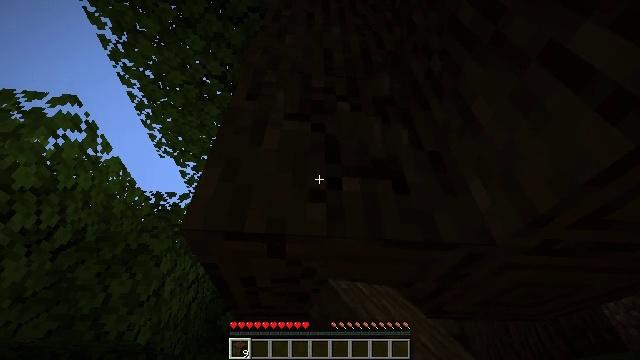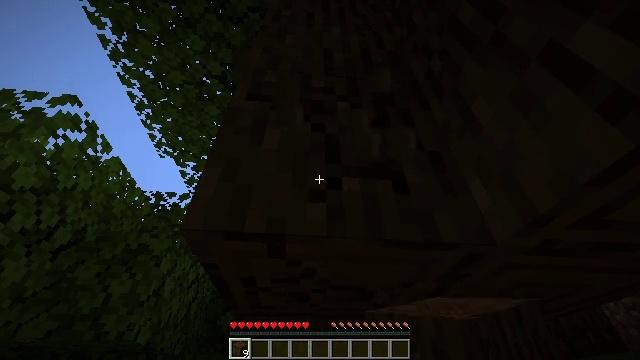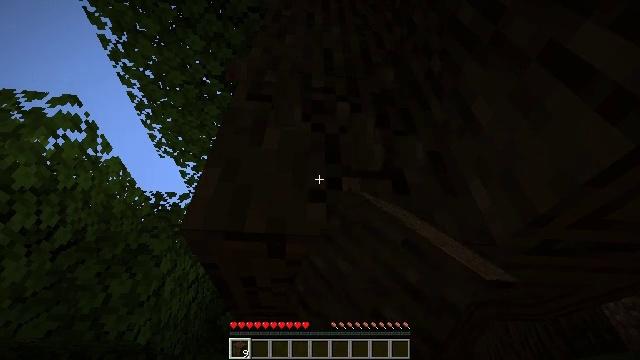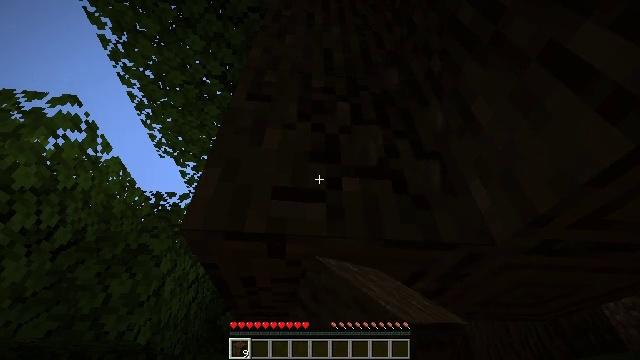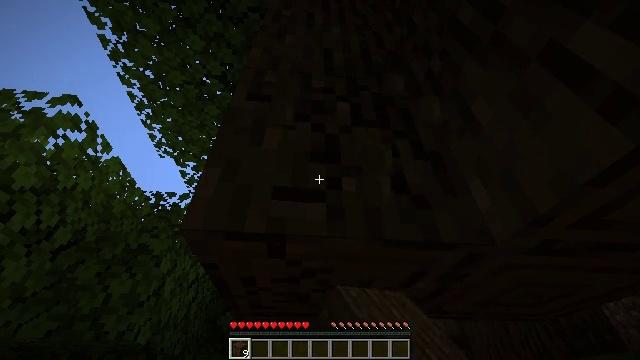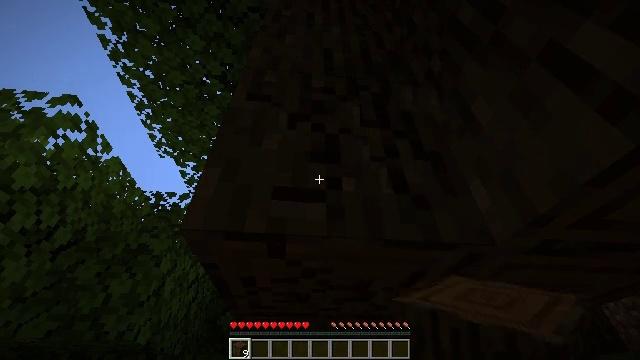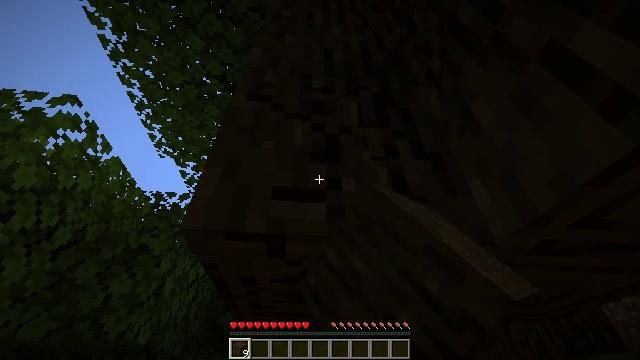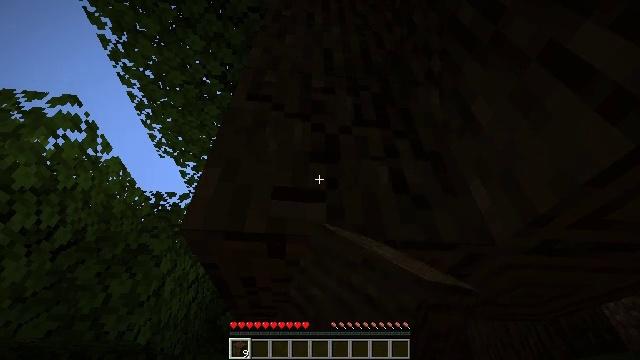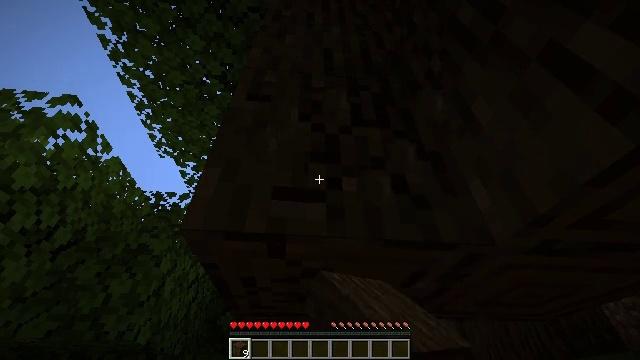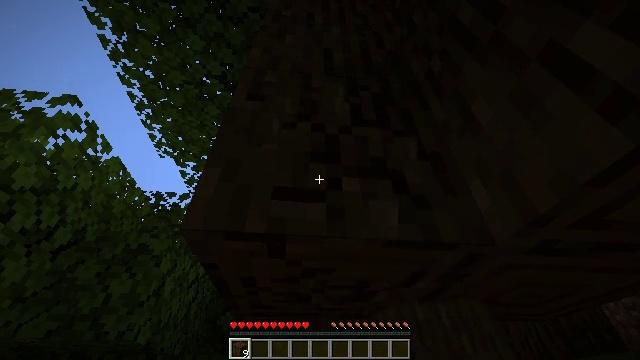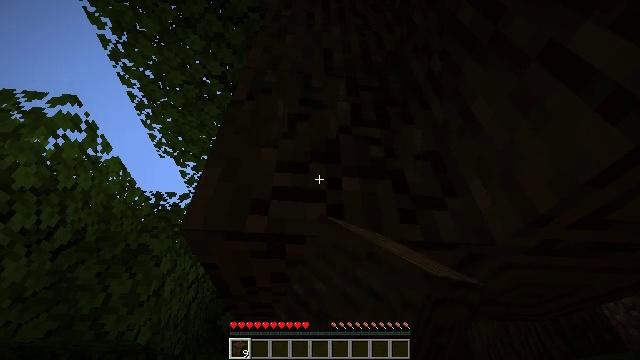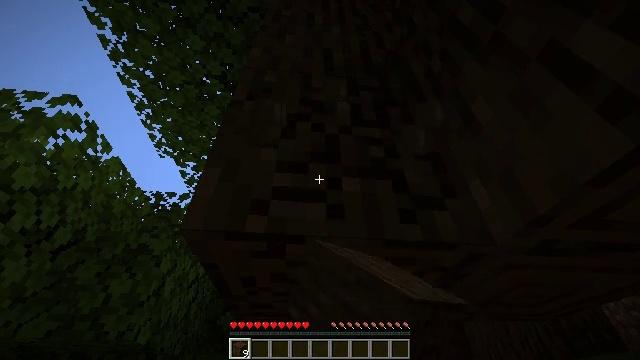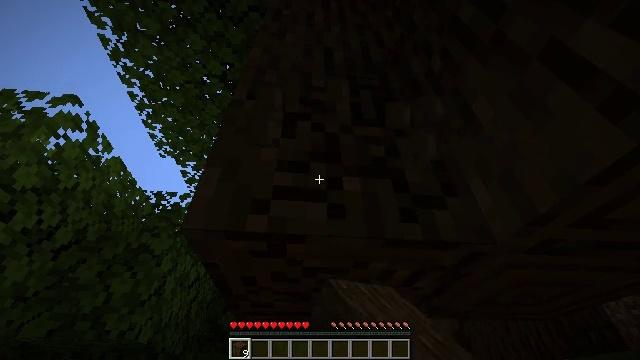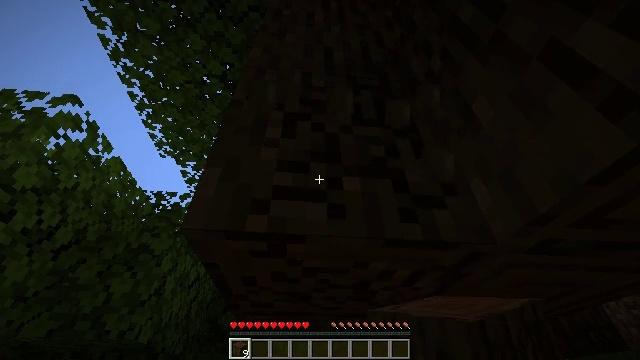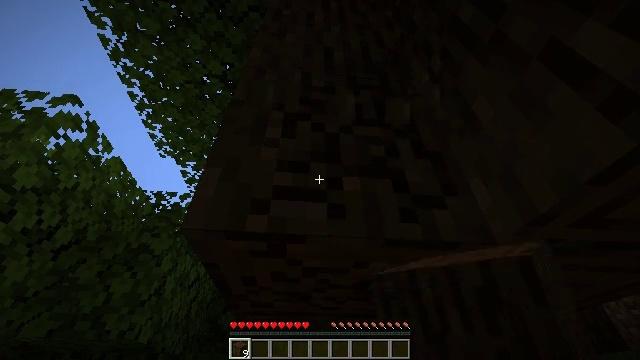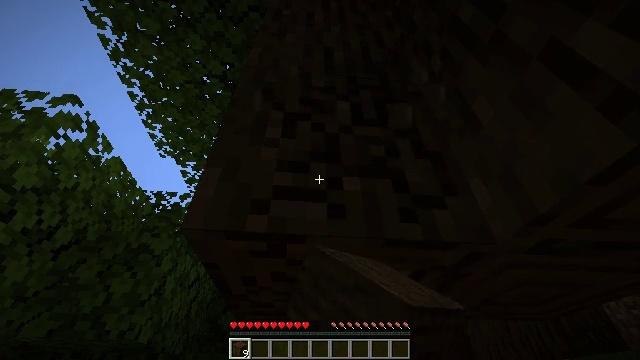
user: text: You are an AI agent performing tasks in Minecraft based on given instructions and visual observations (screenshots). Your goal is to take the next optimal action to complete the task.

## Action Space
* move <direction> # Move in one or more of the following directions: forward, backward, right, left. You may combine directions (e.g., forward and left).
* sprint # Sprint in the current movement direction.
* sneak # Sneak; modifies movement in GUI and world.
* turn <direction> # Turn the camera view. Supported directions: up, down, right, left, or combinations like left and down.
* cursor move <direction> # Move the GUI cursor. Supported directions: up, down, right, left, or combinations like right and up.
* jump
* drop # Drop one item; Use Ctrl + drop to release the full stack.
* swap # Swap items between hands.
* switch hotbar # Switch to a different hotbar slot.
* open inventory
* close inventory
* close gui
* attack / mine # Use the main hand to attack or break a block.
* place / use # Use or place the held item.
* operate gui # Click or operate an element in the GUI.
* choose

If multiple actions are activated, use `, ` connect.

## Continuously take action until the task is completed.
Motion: motion action
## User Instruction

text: Gather dark oak log for crafting.
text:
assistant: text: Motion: attack / mine
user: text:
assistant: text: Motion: attack / mine
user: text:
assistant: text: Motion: attack / mine
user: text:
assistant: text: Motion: attack / mine
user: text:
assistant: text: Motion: attack / mine
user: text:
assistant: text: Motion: attack / mine
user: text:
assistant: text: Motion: attack / mine
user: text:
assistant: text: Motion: attack / mine
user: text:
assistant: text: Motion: attack / mine
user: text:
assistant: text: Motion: attack / mine
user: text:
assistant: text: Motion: attack / mine
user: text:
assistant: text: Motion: attack / mine
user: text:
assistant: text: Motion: attack / mine
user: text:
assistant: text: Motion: attack / mine
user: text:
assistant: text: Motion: attack / mine
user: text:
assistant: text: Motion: attack / mine
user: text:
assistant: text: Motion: attack / mine
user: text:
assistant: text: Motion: attack / mine
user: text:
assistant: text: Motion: attack / mine
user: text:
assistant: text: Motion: attack / mine
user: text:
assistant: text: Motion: attack / mine
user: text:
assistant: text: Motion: attack / mine
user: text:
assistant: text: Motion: attack / mine
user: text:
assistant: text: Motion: attack / mine
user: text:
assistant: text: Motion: attack / mine
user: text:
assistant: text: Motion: attack / mine
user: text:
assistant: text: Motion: attack / mine
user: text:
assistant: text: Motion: attack / mine
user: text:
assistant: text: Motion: attack / mine
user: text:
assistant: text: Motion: attack / mine